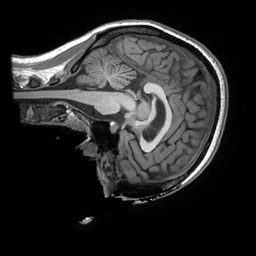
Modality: T1w
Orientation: sagittal
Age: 26
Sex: female
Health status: healthy
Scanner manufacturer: ge